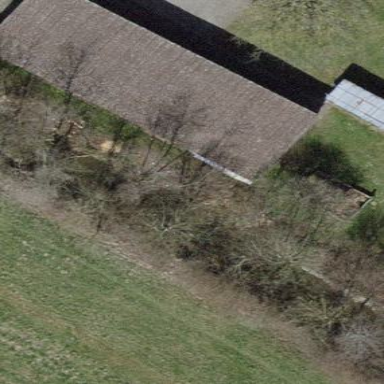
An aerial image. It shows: View of roof of building.